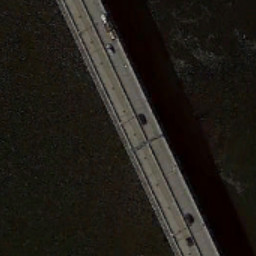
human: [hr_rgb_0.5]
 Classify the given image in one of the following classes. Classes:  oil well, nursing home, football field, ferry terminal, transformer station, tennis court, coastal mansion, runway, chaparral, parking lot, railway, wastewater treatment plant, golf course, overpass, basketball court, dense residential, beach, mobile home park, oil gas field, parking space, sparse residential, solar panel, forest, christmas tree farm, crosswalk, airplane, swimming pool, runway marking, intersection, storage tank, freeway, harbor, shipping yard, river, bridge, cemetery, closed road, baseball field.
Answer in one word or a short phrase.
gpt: bridge